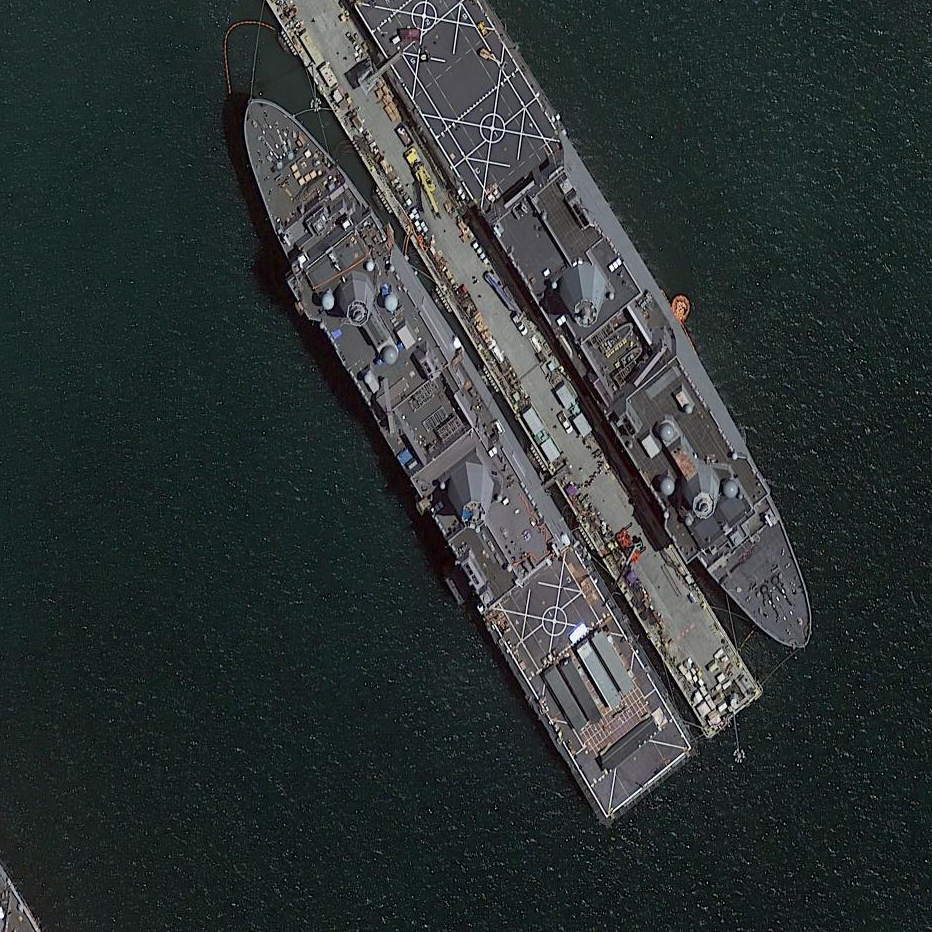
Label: combat